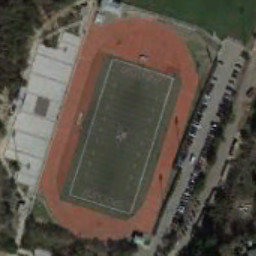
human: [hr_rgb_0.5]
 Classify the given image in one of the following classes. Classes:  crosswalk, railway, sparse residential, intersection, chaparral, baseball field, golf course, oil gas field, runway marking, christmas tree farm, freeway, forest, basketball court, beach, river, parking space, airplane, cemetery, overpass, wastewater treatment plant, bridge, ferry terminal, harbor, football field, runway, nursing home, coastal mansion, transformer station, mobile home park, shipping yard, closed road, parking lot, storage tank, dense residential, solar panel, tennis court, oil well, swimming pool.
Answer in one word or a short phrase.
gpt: football field